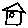
Label: house